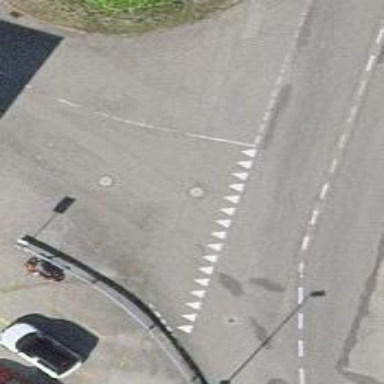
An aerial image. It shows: Road with "give way" sign.